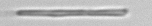
Label: fiber